Question: I am trying to create a "copy-paste javascript" (it will work when user paste this javascript on the url bar and press the return key) for <URL>. My script will automatically create a form to the current page and value of the "textbox" will automatically filled up with the current url, and submit the form. I am trying this JavaScript:
'''
javascript:
_vtunnel_form=document.createElement('FORM');
_vtunnel_form.name='login';
_vtunnel_form.method='POST';
_vtunnel_form.action='http://www.vtunnel.com/index.php';
_vtunnel_h1=document.createElement('INPUT');
_vtunnel_h1.type='TEXT';
_vtunnel_h1.name='username';
_vtunnel_h1.value=encodeURIComponent(location.href);
_vtunnel_form.appendChild(_vtunnel_h1);
_vtunnel_h2=document.createElement('INPUT');
_vtunnel_h2.type='HIDDEN';
_vtunnel_h2.name='r4';
_vtunnel_h2.value=' checked';
_vtunnel_form.appendChild(_vtunnel_h2);
_vtunnel_h3=document.createElement('INPUT');
_vtunnel_h3.type='HIDDEN';
_vtunnel_h3.name='fa';
_vtunnel_form.appendChild(_vtunnel_h3);
_vtunnel_h4=document.createElement('INPUT');
_vtunnel_h4.type='HIDDEN';
_vtunnel_h4.name='if';
_vtunnel_h4.value=' checked';
_vtunnel_form.appendChild(_vtunnel_h4);
document.body.appendChild(_vtunnel_form);
_vtunnel_form.submit();
'''
Computed code of the "Vtunnel" form is like below:

But it is not working properly. It is giving a 404 error. Why? Are there any solution?
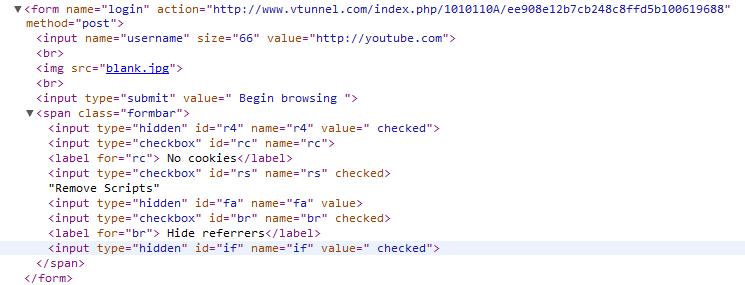
Answer: As far as I can tell, the form will be submitted to <URL> which gives the 404 error. The action URL is your screenshot is the same as mine, so changing the fifth line of your script to this should work:
'''
_vtunnel_form.action='http://www.vtunnel.com/index.php/1010110A/ee908e12b7cb248c8ffd5b100619688';
'''
EDIT:
Because that still leads you to a 404 there's still a problem. It turns out the URL shouldn't be URI encoded. Remove the 'encodeURIComponent' function so the line looks like this:
'''
_vtunnel_h1.value=location.href;
'''